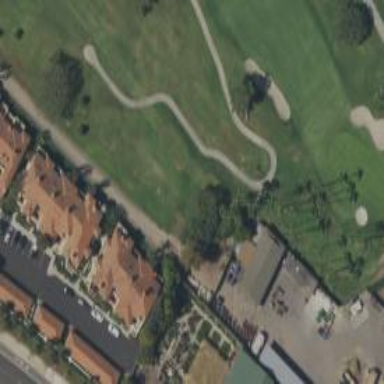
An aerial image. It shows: Golf cartpath that is also road path.